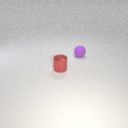
small purple rubber sphere to the right of small red metal cylinder